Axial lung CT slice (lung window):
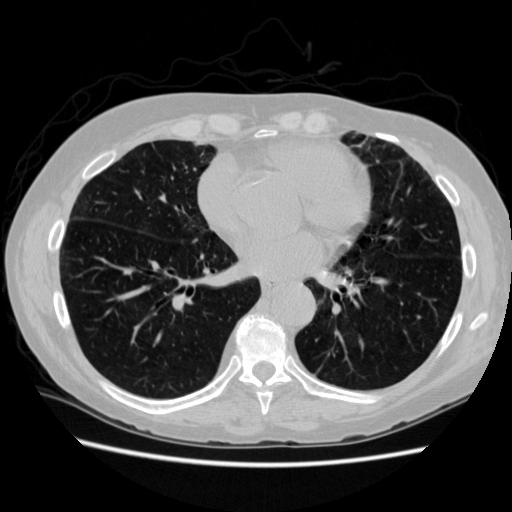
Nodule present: no